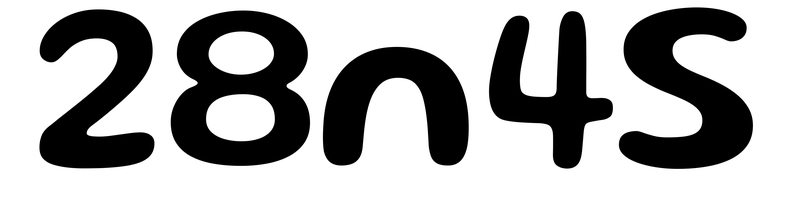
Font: Gluten_Medium